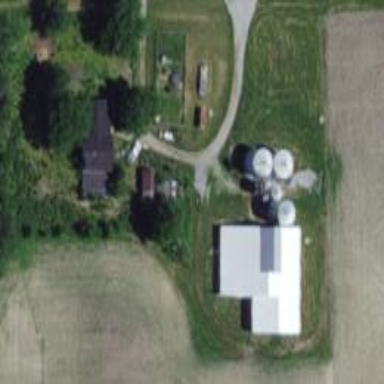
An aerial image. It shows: Silo.